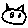
Label: cat